Question: I have a view controller (subclass of UIViewController, not UITableViewController), with a table view as a subview. I now want to put another view on that screen, but can't resize the table view to not take up the entire screen, or drag in a view above that. It seems that the view can only contain a single table view. I know it's possible to have a table view and other views within the same screen, so what am i missing here?

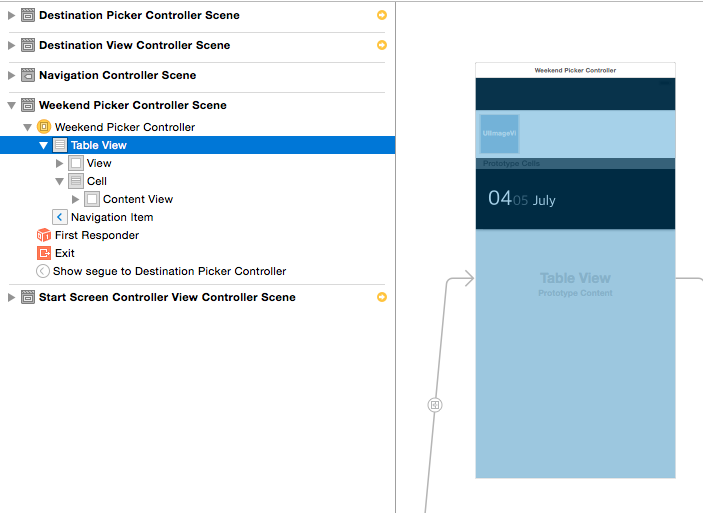
Answer: Take a look at your view hierarchy on left - your 'view' is subview of 'tableView'. And you need to have something like
'''
ViewController.view
|--> view
|--> tableView
'''
And you have
'''
ViewController.tableView
|--> view
'''
What should you do
1. Copy (Cmd-C) your Table view. Than delete it
2. Drag View to your View Controller

1. Choose View and paste Table view to it (Cmd-V)
2. Drag View from Table view upwards to root view of Controller
Now, you can position your view and table view however you want